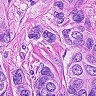
Metastatic tissue present: yes